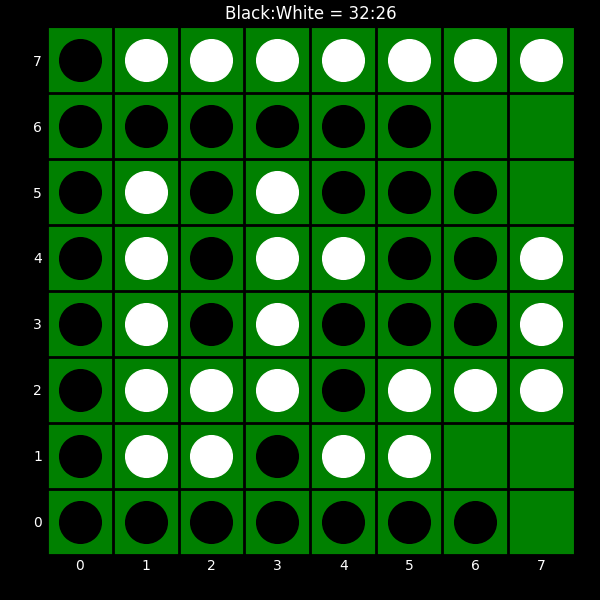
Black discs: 32
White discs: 26